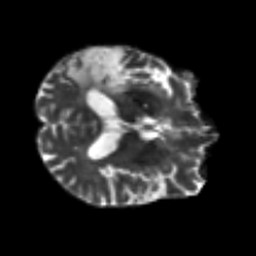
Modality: T2w
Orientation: axial
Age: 58
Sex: male
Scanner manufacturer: siemens
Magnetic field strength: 3 T
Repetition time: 7.3 s
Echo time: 0.087 s